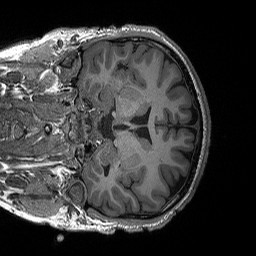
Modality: T1w
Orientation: coronal
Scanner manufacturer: siemens
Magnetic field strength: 3 T
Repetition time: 2.3 s
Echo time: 0.00294 s